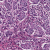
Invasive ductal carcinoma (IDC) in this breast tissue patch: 1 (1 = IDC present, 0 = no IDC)